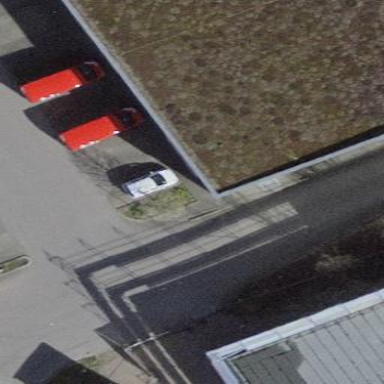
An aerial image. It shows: Parking space with normal surface.